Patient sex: F
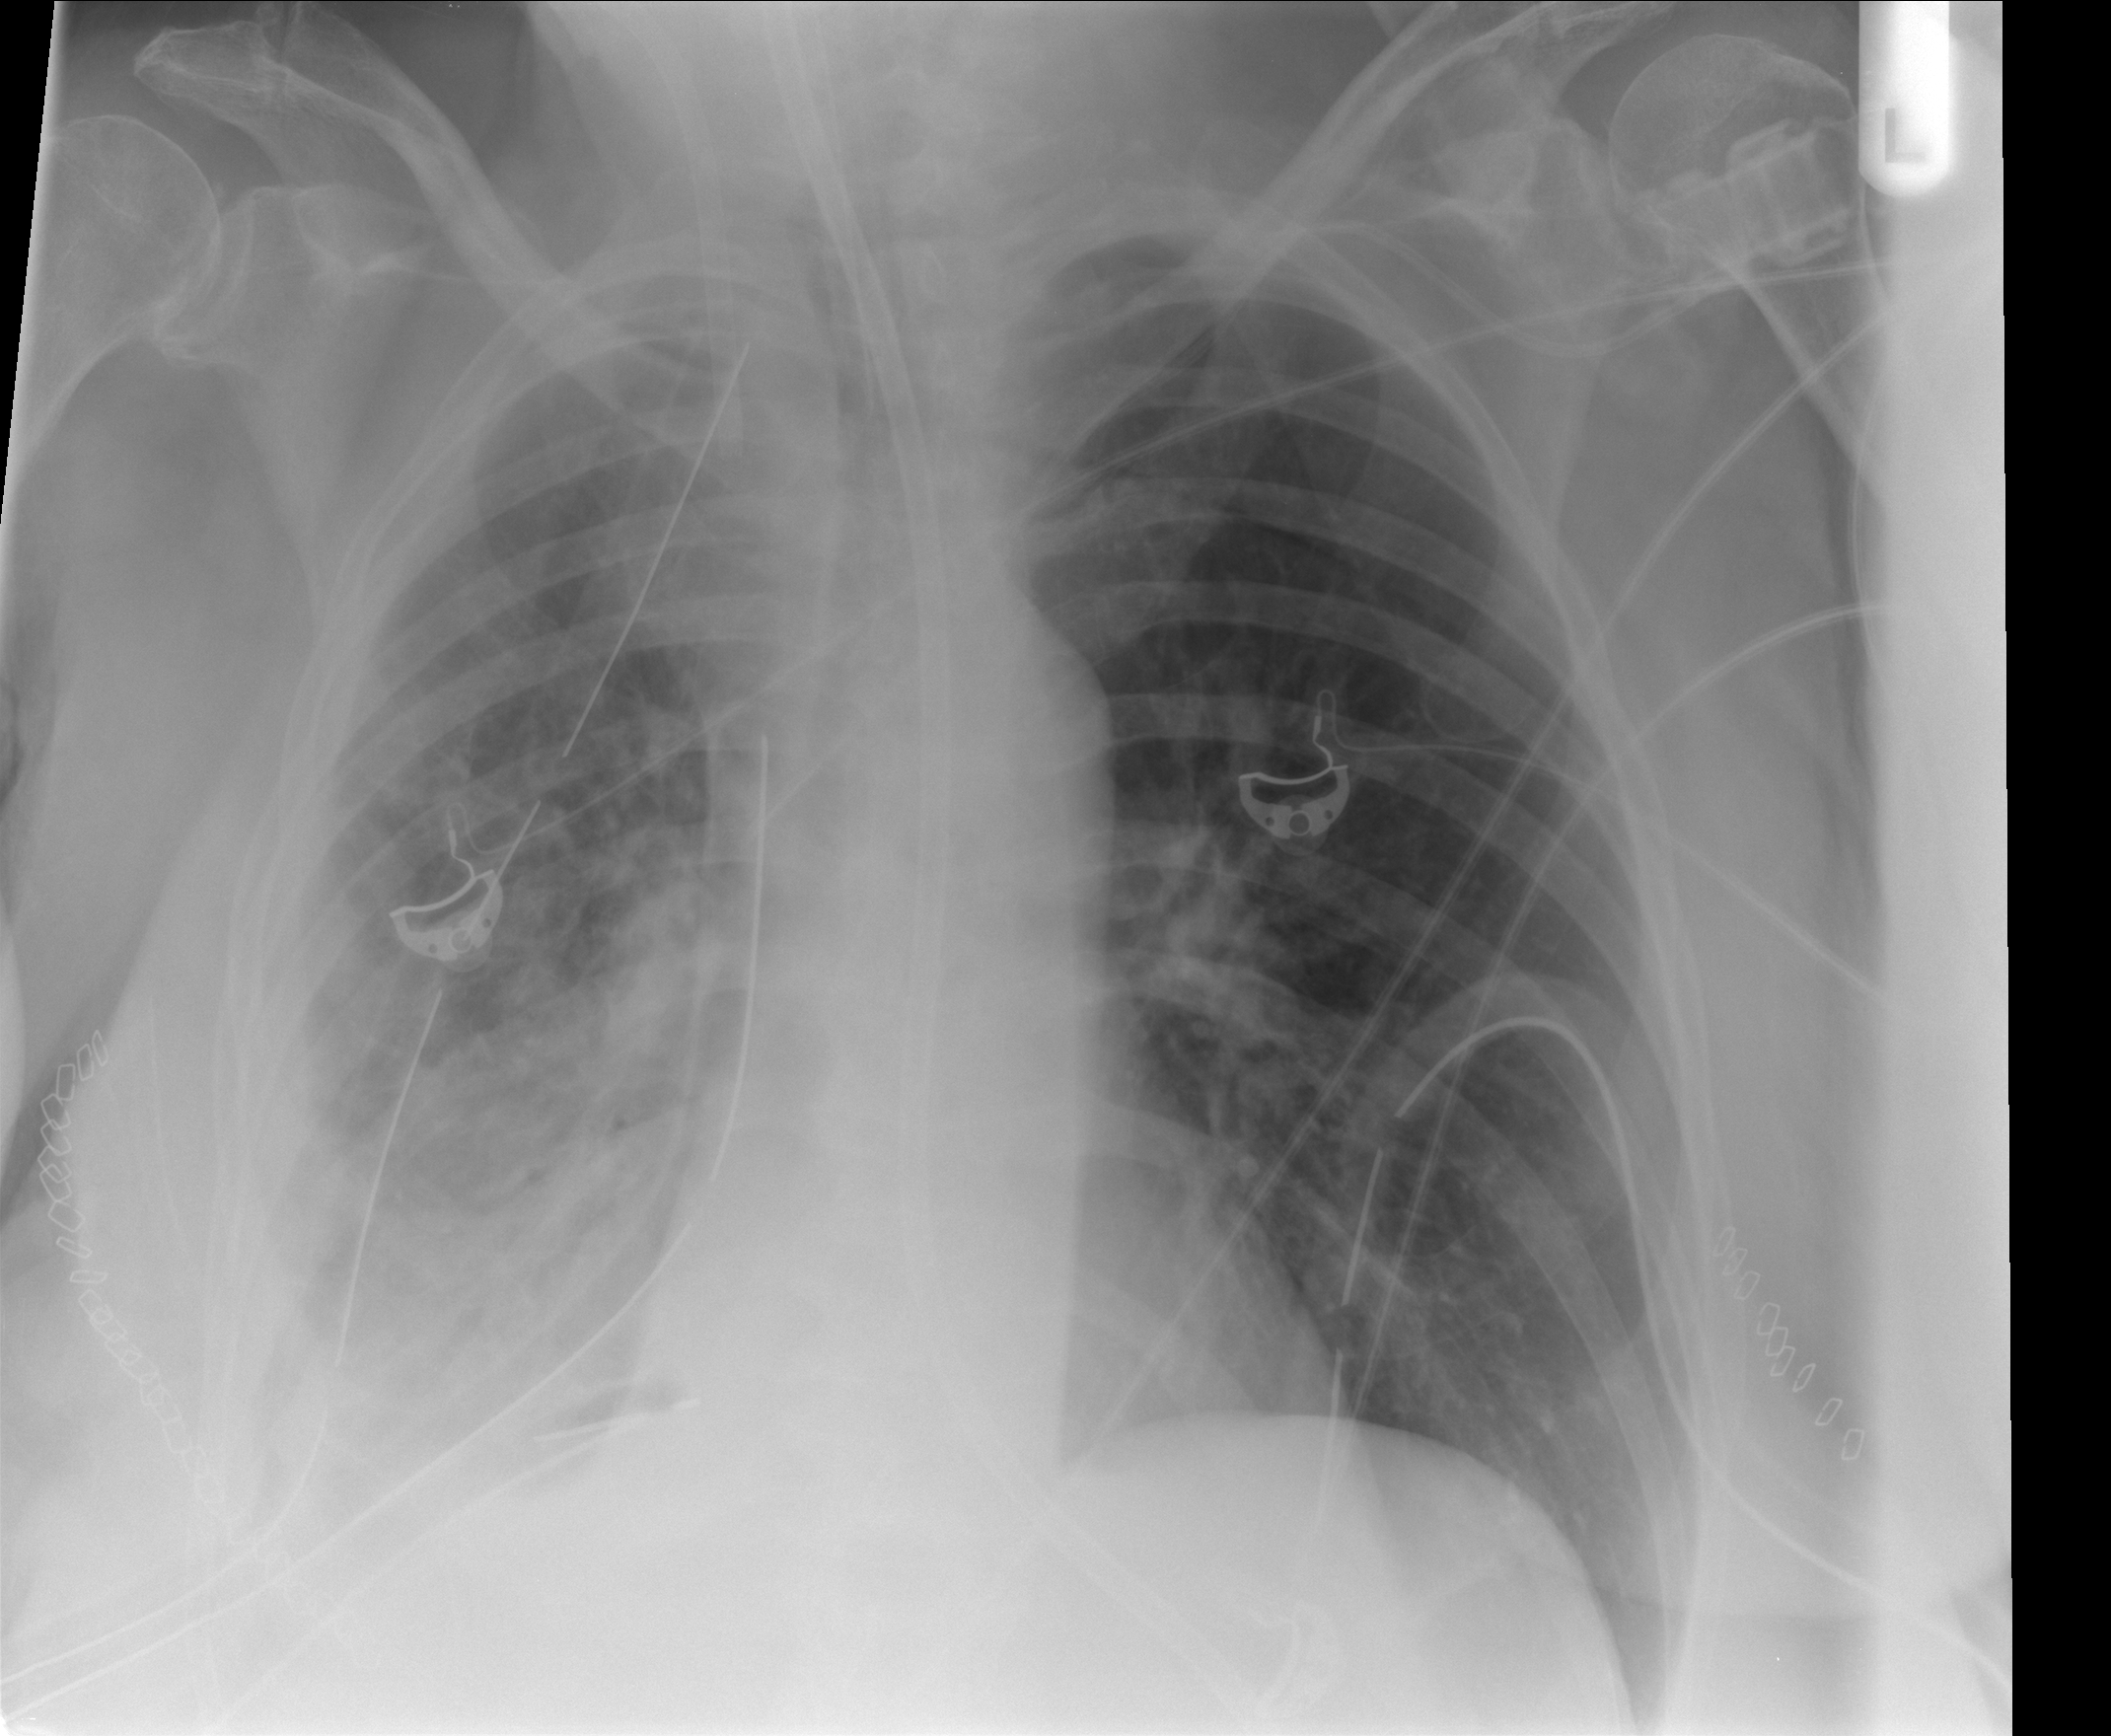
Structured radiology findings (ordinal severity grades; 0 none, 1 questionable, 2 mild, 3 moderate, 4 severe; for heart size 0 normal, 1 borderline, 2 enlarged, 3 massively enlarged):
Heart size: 0
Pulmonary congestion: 0
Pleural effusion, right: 2
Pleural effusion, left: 0
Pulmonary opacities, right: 2
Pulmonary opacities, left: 0
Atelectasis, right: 3
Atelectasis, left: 0